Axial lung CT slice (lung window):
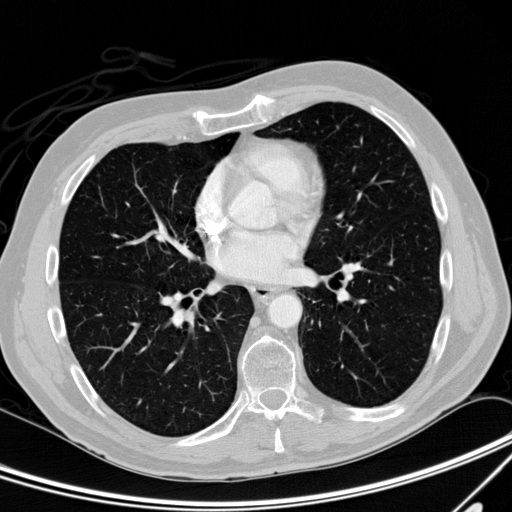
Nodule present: no